Question:
Am trying to make things look like the above image, this is for the fluid layout, but no matter what i do, that phone icon with the number 1-844.....does not move to right next to talk to us. Here is JS fiddle: <URL>
'''
.fluid {
clear: both;
margin-left: 0;
width: 100%;
float: left;
display: block;
}
.top_nav_icon {
vertical-align: middle;
}
.call_icon_header {
content: url(images/call-us-icon.png);
float: left;
}
.talk_icon_header {
content: url(images/talk-to-us-icon.png);
float: left;
}
.float_right {
float: right;
}
.top_nav_icon {
vertical-align: middle;
}
.top_nav_list1 {
float: left;
}
.top_nav_list1_1 {
font-size: 1em;
width: 100%;
float: right;
}
.top_nav_list1_2 {
font-size: 1em;
width: 100%;
clear: none;
}
.top_nav_list1_2 {
font-size: 1em;
width: 100%;
clear: none;
}
'''
Am using DW CC, but the visual aids is nowhere helping me in moving things to the right.
Can anyone help with this one please, thank you.
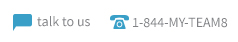
Answer: I've used pseudo elements to achieve your functionality requirements:
The main point to note that I want you to take from here is my use of 'display:inline-block;'
'''
.phone,
.talk {
position: relative;
display: inline-block;
padding-left: 50px;
height: 20px;
width: 150px;
padding-top: 10px; /*this is to 'vertically align' the text (adjust for your image height)*/
}
.phone:after {
content: "";
position: absolute;
height: 40px;
width: 40px;
left: 0;
top: 0;
background-image: url(http://placekitten.com/g/200/300); /*change to phone icon*/
}
.talk:after {
content: "";
position: absolute;
height: 40px;
width: 40px;
left: 0;
top: 0;
background-image: url(http://placekitten.com/g/200/300); /*change to chat icon*/
}
'''
'''
<div class="phone">phone here</div>
<div class="talk">chat here</div>
'''
---
As a side note, I would like to point out my personal for floating elements, as this can mess things up in terms of positioning elements.
This is why we have 'display' and 'positioning' css rules for.